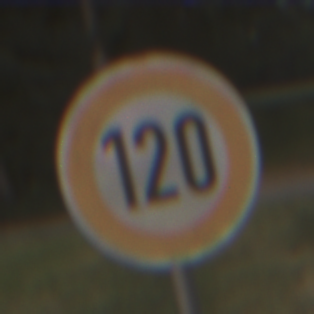
Verkehrszeichen: Geschwindigkeit120
Umgebung: Outdoor, Nature
Tageszeit: SunriseSunset
Wetter: Clear
Licht: Natural
Jahreszeit: NotSpecified
Kontrast: LowContrast